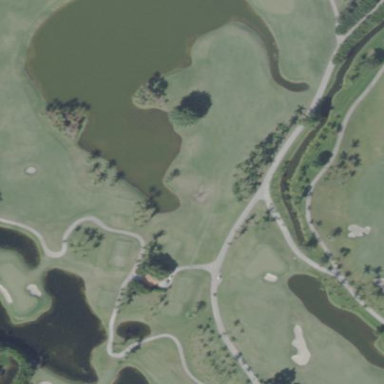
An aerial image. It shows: Scenic view of water hazard on golf course. The natural water feature adds beauty to the landscape.